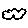
Label: cloud